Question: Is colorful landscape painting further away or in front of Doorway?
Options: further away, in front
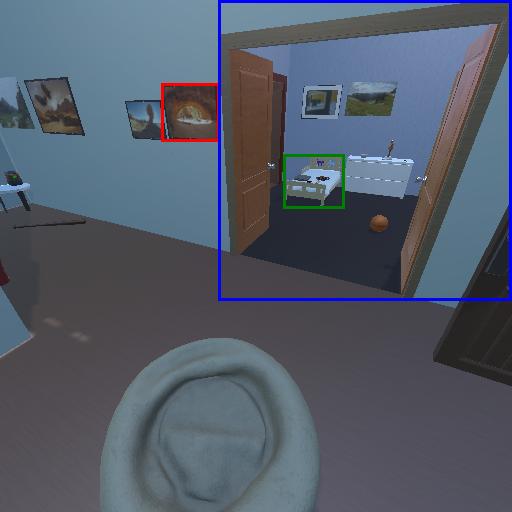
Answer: further away